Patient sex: M
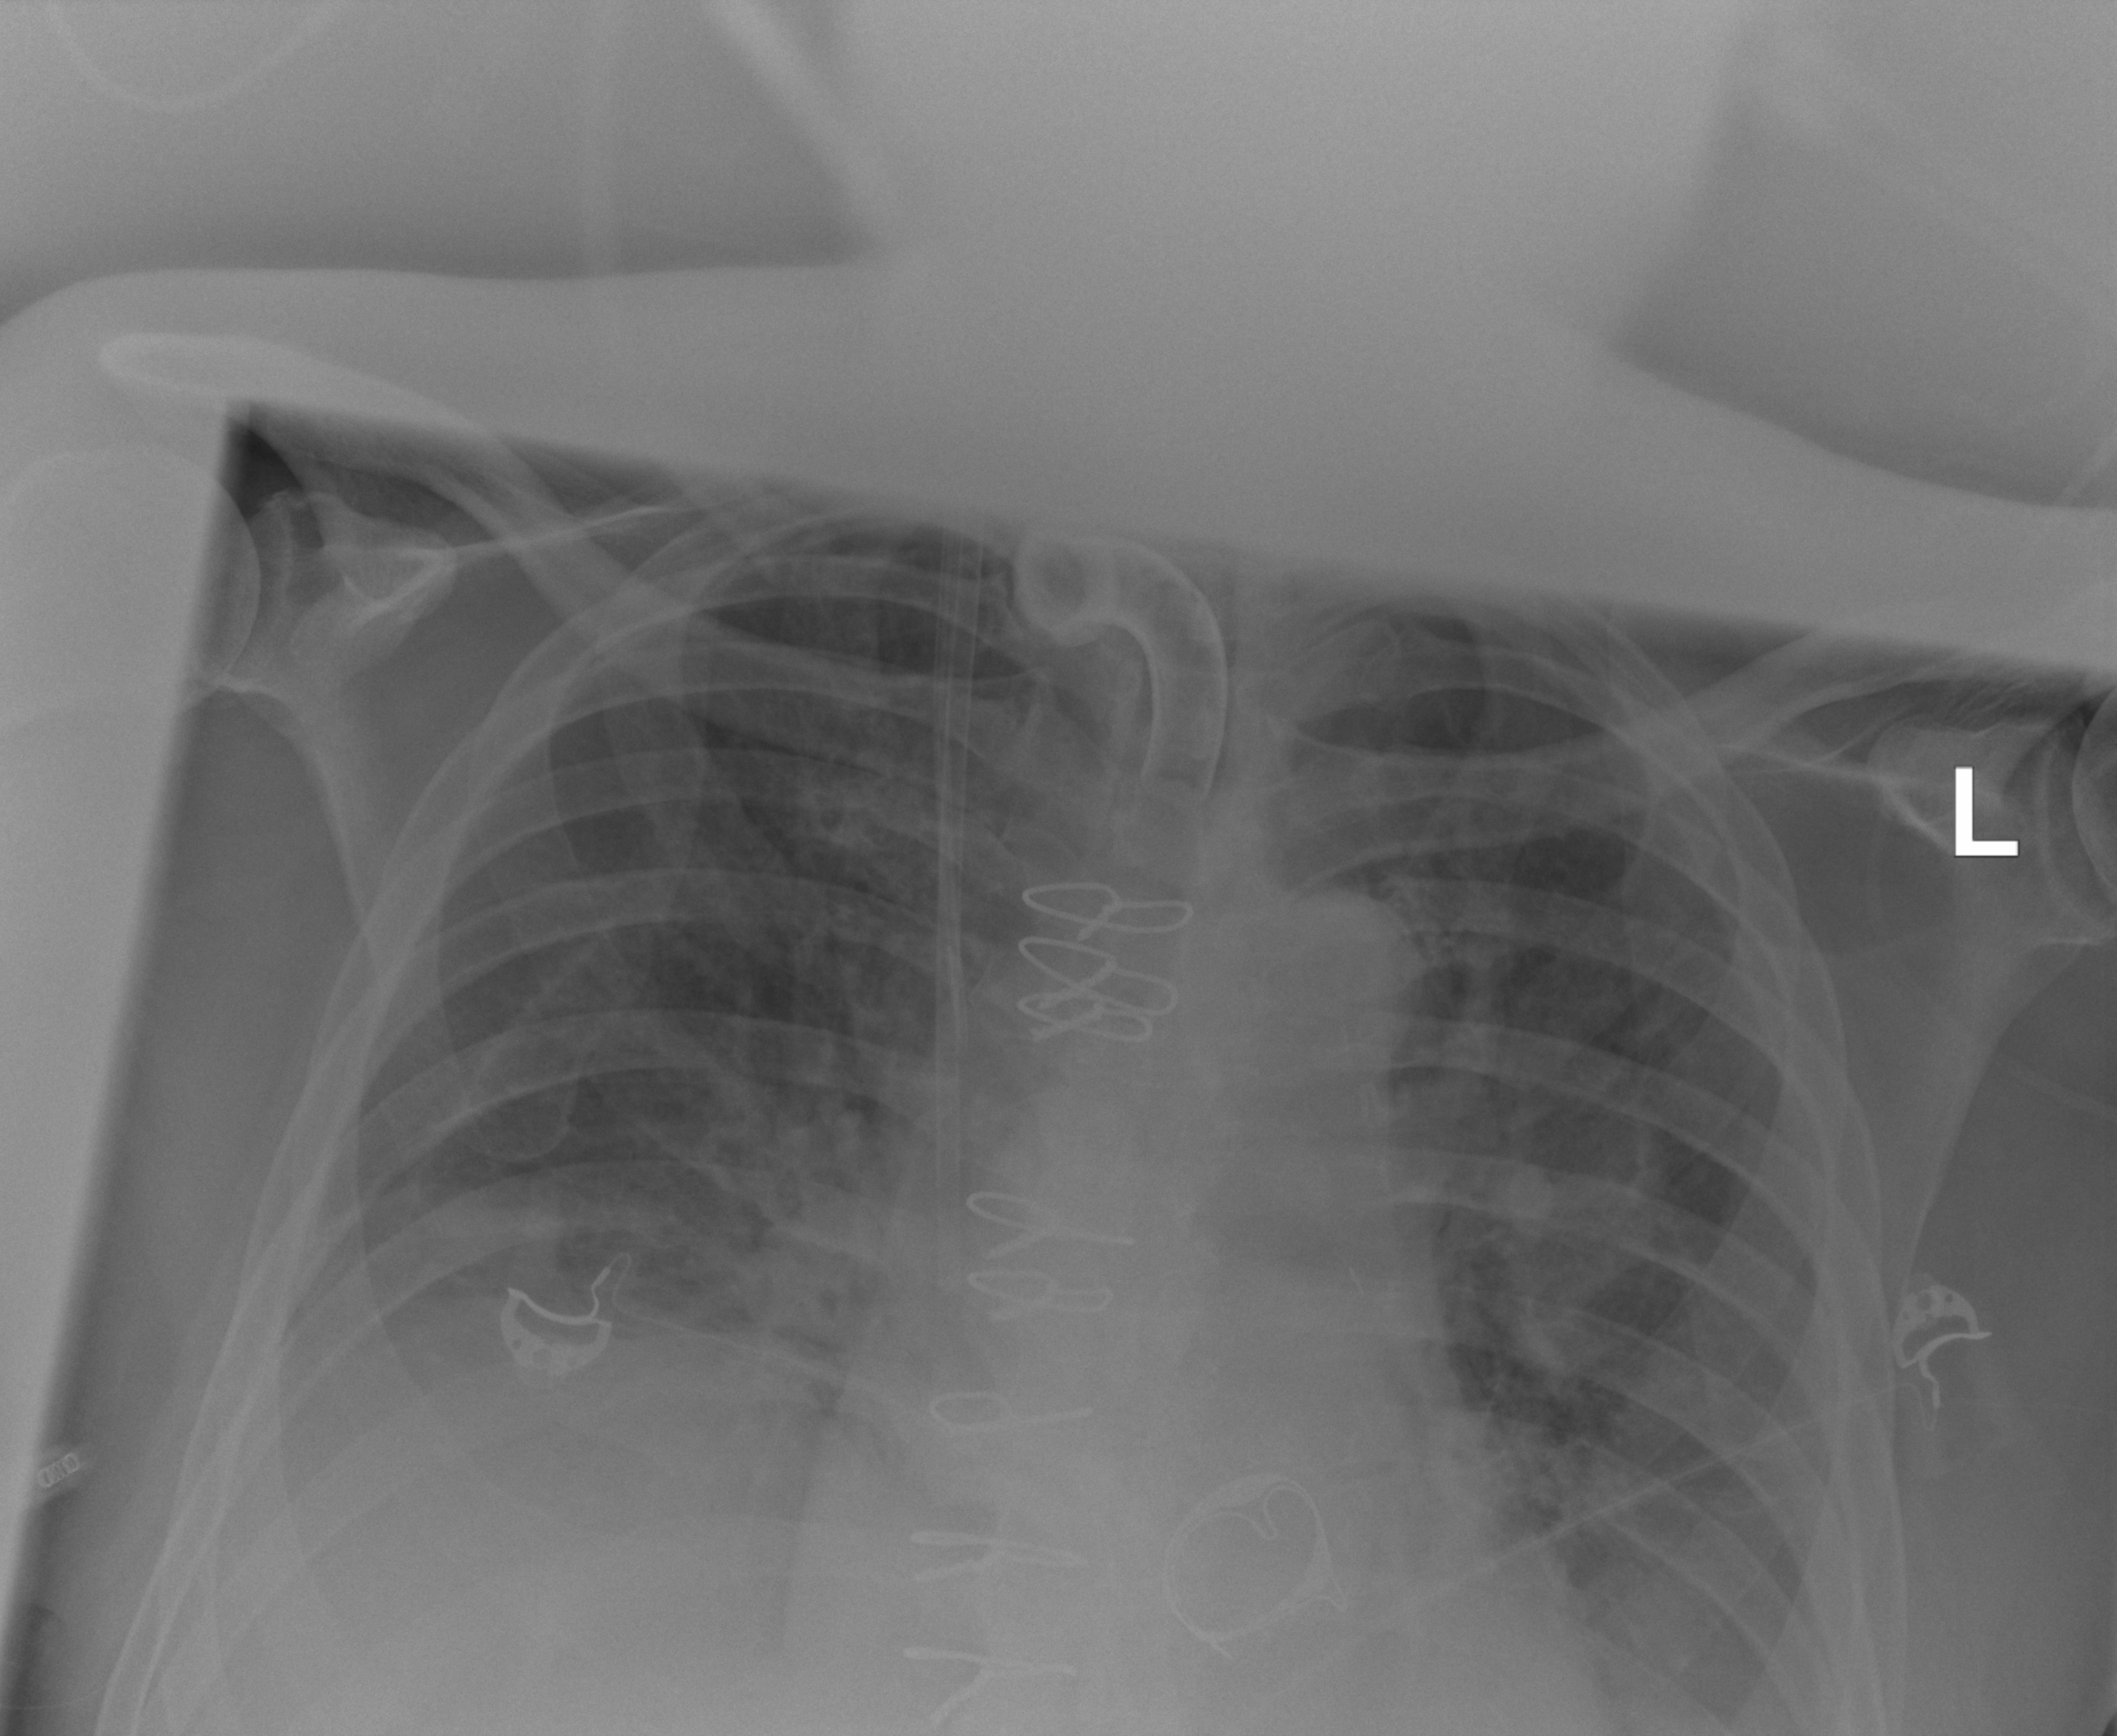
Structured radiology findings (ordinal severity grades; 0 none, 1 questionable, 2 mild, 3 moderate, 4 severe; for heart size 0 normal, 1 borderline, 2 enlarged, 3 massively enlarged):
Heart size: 0
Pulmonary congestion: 2
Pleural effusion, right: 2
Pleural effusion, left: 2
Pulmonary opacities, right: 0
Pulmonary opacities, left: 2
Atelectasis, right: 2
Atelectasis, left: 2